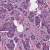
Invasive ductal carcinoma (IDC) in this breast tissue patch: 1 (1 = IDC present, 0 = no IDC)